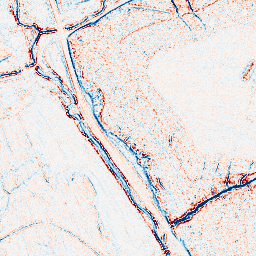
Category: edge_preserving
Decomposition family: bilateral
Decomposition parameters: d: 5
sigma_color: 75
sigma_space: 100
Upsampling method: cubic_mitchell
Upsampling parameters: scale: 4
Upsampling scale: 4